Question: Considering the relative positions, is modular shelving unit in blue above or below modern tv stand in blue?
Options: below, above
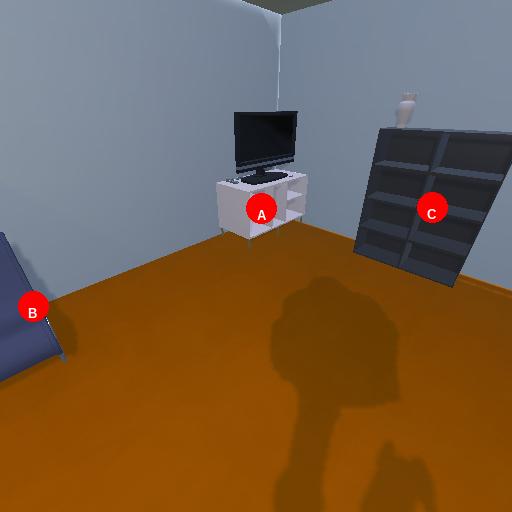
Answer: below